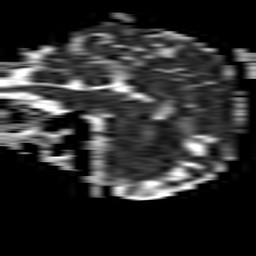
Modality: ADC
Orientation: sagittal
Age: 53
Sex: male
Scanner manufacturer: philips
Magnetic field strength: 1.5 T
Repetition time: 3.267 s
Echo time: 0.06922 s